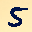
Label: 5